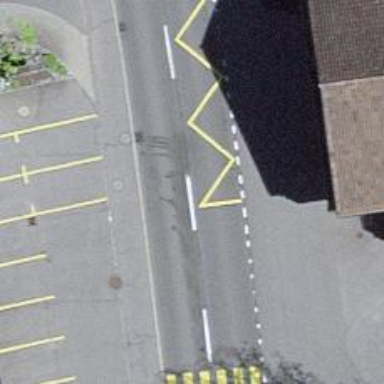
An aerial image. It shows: Bus stop with designated public transport stop position.